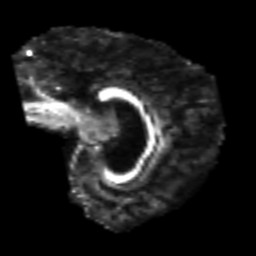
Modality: FA
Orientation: sagittal
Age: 65
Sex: male
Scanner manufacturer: siemens
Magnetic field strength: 3 T
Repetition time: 4.987 s
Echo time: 0.0792 s